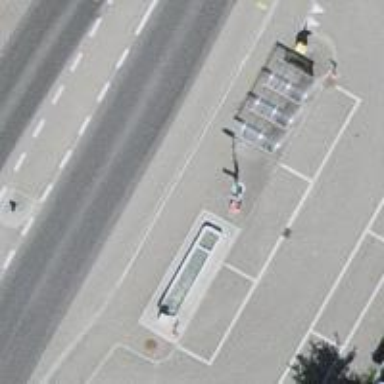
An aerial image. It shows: Bus stop along the road.